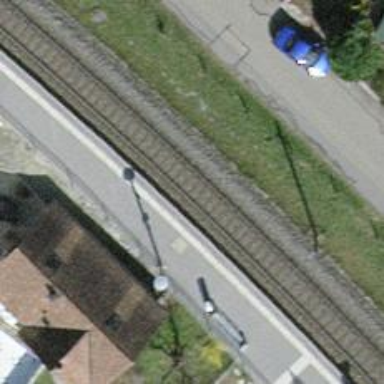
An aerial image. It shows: Stop position for public transport at railway stop.